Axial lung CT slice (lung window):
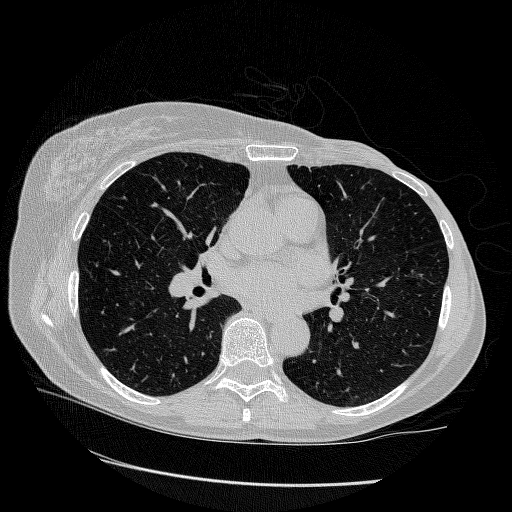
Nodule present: no